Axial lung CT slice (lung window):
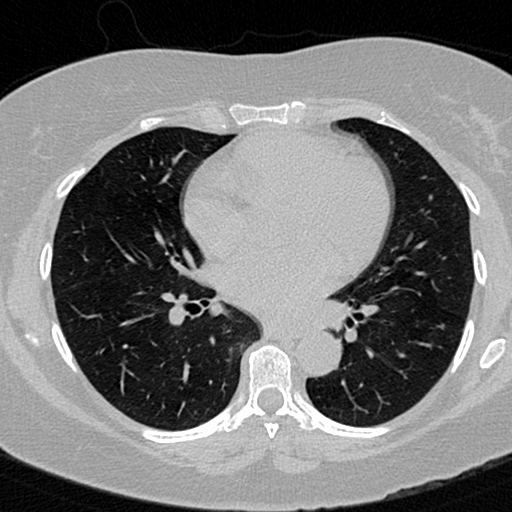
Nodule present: no